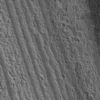
Label: not_dusty